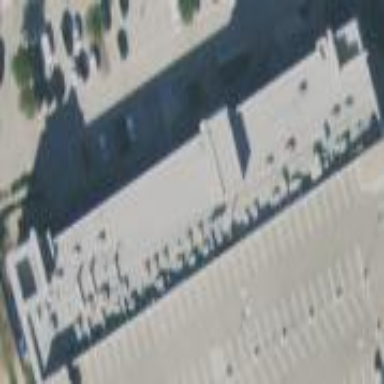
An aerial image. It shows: Mall building.